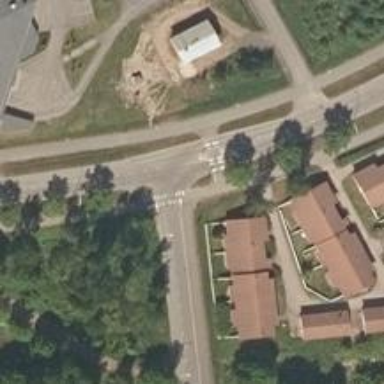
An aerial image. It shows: Footway with asphalt surface and zebra crossing.